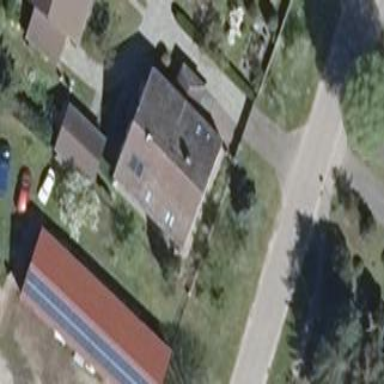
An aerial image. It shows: House with flat grey roof.